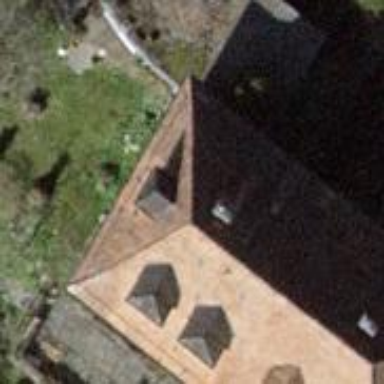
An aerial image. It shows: Building with half-hipped roof.